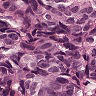
Metastatic tissue present: yes